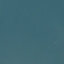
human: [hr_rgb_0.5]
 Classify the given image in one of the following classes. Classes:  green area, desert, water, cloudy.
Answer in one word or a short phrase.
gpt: water